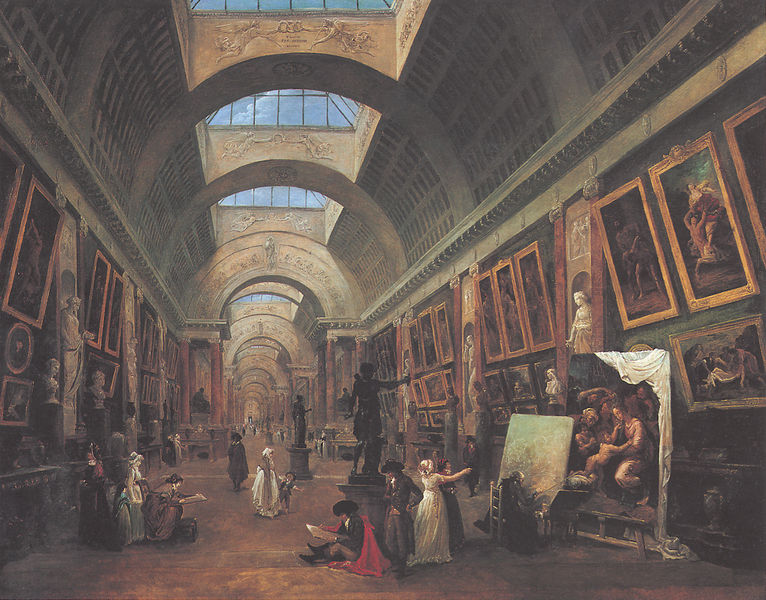
Titel: Projet d'aménagement de la Grande Galerie du Louvre, Ausstattungsvorschlag der großen Galerie im Louvre
Künstler: Hubert Robert
Standort: Paris
Institution: Musée du Louvre
Schlagwörter: blau, dunkel, gemälde, himmel, mann, rubens, schatten, umhang, weiß, wolken, frauen, grün, menschen, mädchen, sitzen, braun, damen, fenster, frankreich, frau, glas, grau, hell, hut, hüte, kleid, kleider, licht, marmor, männer, paris, raum, schwarz, stuhl, säulen, zeichnung, ausblick, dach, dame, rot, tuch, wolke, leute, malerei, wand, lang, rahmen, sockel, stehen, porträt, schauen, vorhang, ferne, boden, figur, stoff, decke, kind, mutter, personen, kinder, oval, rund, engel, krug, skulptur, statue, aussicht, bilder, papier, bogen, perspektive, unterricht, zuschauer, besucher, saal, figuren, rundbogen, kuppel, ölgemälde, leiter, atelier, maler, muse, staffelei, innenansicht, lichteinfall, plastik, zeigen, betrachter, galerie, halle, flucht, bögen, wände, gang, nische, belichtung, gefäß, gewölbe, alter, durchblick, eckig, motiv, groß, künstler, raub, quer, leinwand, flur, kunst, malen, architrav, betrachten, ausstellung, halbrund, fries, gesims, skulpturen, statuen, zeichnen, blauer himmel, antik, götter, rundbögen, sammlung, kassetten, kassettendecke, konche, konsolen, gemäldegalerie, museum, bildergalerie, schüler, studium, lernen, büsten, empire, stafelei, hängung, durchbruch, louvre, glasdach, helden, durchbrochen, grablegung, zeichner, akademie, antikensammlung, austellung, geburt, gallerie, nischen, michelangelo, kasettendecke, tonnengewölbe, kassettierung, wandelhalle, oberlicht, konchen, studenten, facetten, ölbilder, gurtbogen, gurtbögen, oberlichter, geälde, antiken, dachaufsätze, unendlich, kopieren, kunstwerke, gouvernante, raumtiefe, glasdecke, vermisage, zeichenunterricht, zeichenstunde, glasaufsätze, kopisten, langer, längsausdehnung, muesum, statzuen, lichtchacht